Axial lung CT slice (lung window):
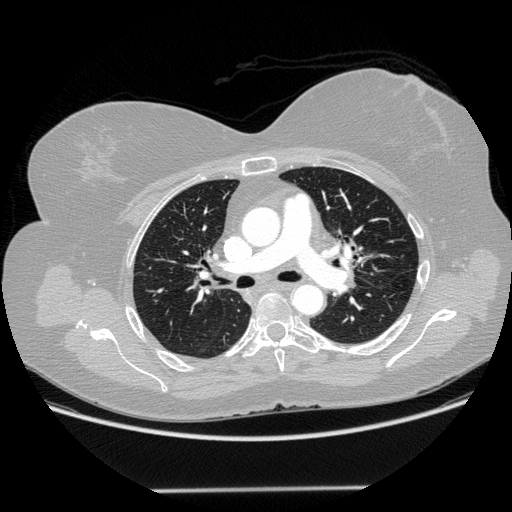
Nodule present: no